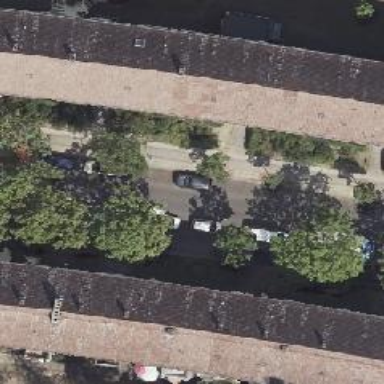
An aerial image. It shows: Sidewalk along the footway.